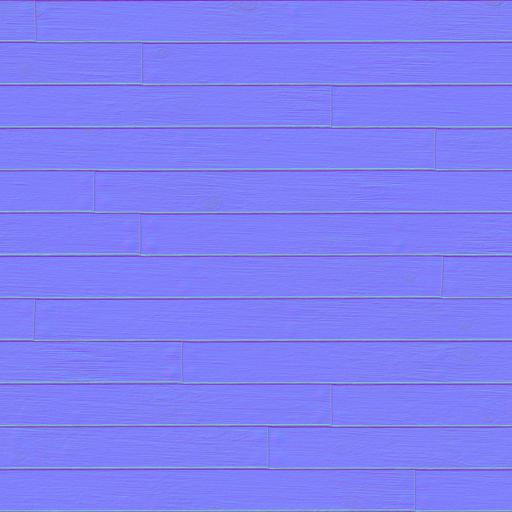
moldy moss mossy planks